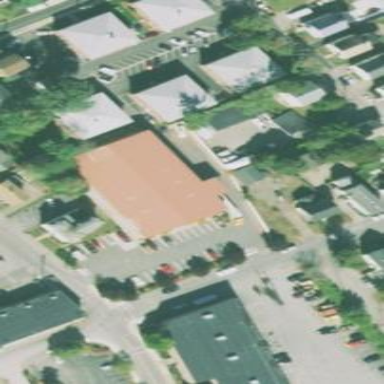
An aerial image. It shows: Commercial building.